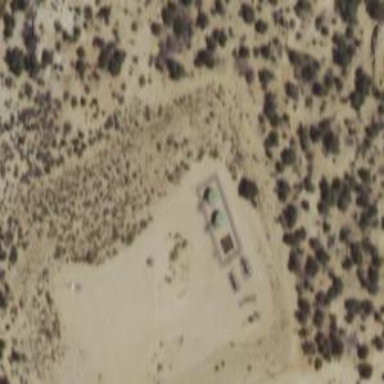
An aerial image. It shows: Storage tank with man-made structure.